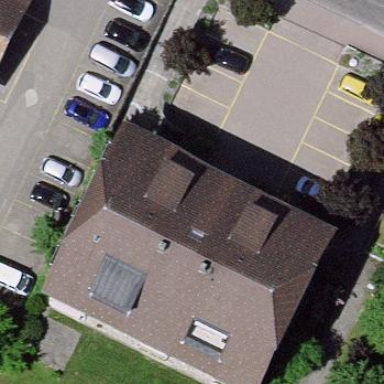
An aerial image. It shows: Building with half-hipped roof made of roof tiles.